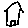
Label: house